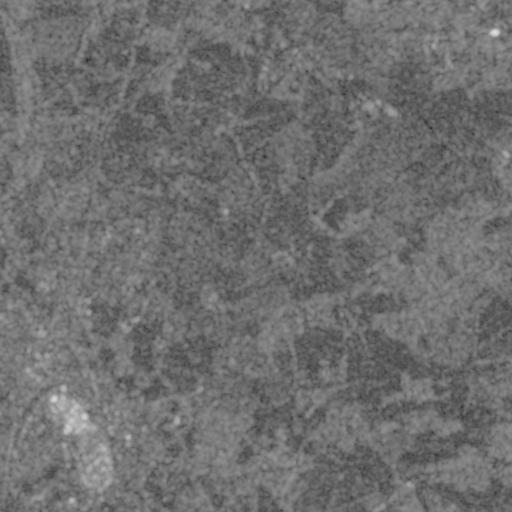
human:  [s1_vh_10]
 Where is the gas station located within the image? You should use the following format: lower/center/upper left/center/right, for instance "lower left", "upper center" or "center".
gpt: The gas station is located in the lower left of the image.
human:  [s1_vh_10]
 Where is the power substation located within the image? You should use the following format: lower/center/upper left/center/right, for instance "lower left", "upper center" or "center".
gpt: The power substation is located in the lower left of the image.
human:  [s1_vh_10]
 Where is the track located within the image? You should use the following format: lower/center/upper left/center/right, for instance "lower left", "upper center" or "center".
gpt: The track is located in the center left of the image.
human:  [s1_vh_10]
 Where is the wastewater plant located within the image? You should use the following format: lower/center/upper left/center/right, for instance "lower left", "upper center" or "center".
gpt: The wastewater plant is located in the center right of the image.
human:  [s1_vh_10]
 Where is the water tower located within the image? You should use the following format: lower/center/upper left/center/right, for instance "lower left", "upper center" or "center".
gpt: The water tower is located in the upper right of the image.
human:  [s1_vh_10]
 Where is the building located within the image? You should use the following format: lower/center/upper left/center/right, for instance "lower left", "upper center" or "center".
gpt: There is no building in the image.

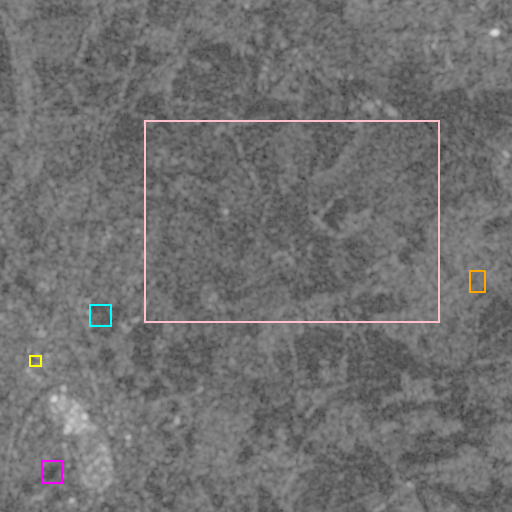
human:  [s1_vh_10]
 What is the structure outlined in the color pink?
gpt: The structure outlined in pink is a crop field.
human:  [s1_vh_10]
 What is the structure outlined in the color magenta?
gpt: The structure outlined in magenta is a park.
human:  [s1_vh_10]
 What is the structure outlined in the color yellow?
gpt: The structure outlined in yellow is a parking lot.
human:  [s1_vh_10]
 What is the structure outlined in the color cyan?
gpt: The structure outlined in cyan is a track.
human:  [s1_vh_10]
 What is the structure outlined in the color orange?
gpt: The structure outlined in orange is a wastewater plant.
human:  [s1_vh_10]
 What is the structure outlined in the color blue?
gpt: There is no blue outline.